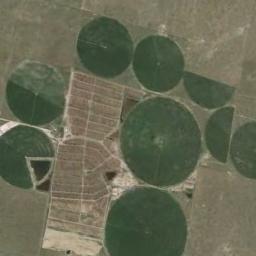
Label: circular_farmland